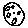
Label: moon